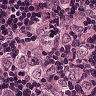
Metastatic tissue present: yes